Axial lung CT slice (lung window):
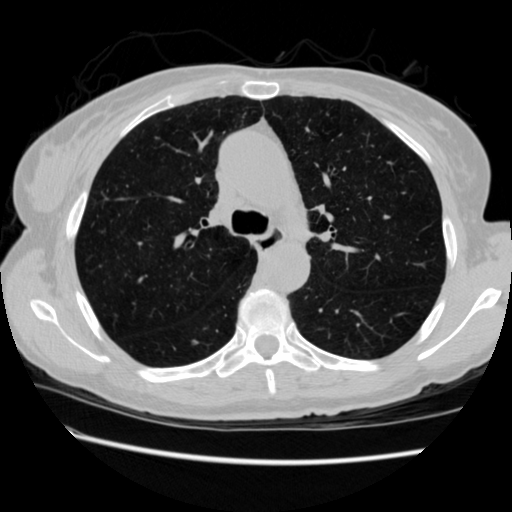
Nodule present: no